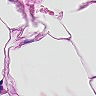
Metastatic tissue present: no